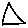
Label: triangle